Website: walmart
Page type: payment
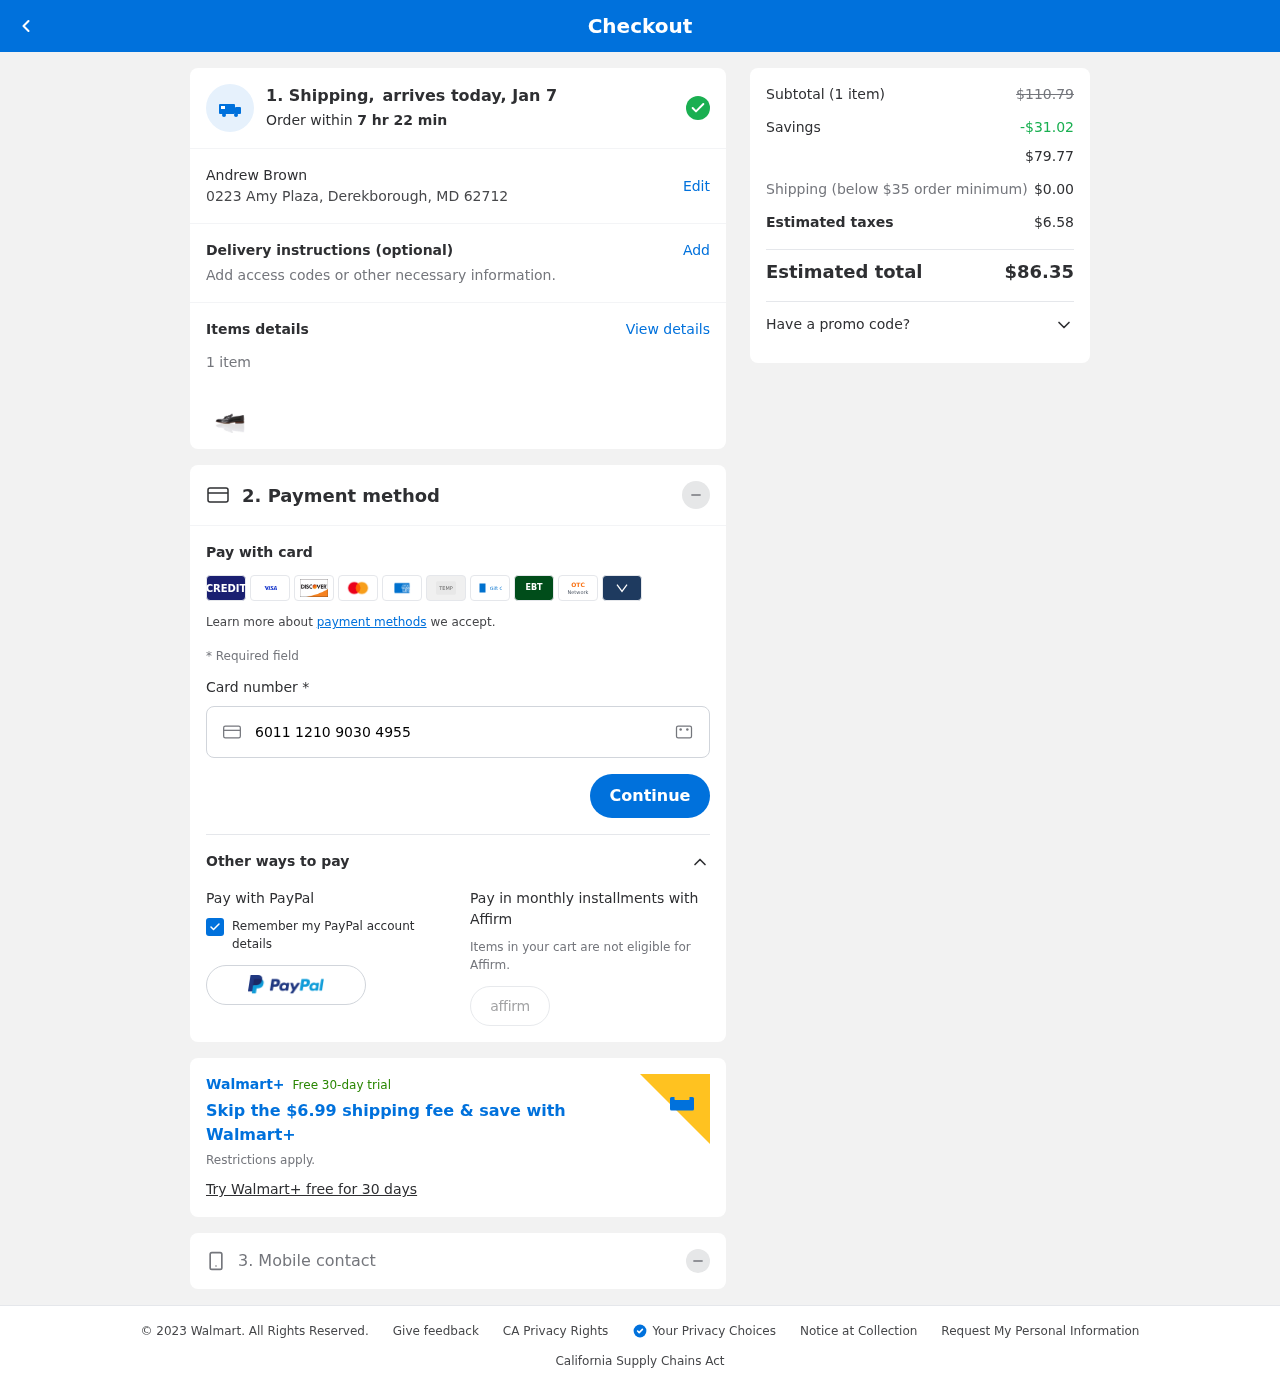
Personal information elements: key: PII_FULLNAME
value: Andrew Brown
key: PII_STREET
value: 0223 Amy Plaza
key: PII_CITY_STATE_ZIP
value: Derekborough, MD 62712
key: PII_CARD_NUMBER
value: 6011 1210 9030 4955
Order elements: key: ORDER_DELIVERY_DATE
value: Jan 7
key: ORDER_NUM_ITEMS
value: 1
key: ORDER_SUBTOTAL_BEFORE_SAVINGS
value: $110.79
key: ORDER_SAVINGS
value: -$31.02
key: ORDER_SUBTOTAL
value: $79.77
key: ORDER_SHIPPING_COST
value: $0.00
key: ORDER_TAX
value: $6.58
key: ORDER_TOTAL
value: $86.35